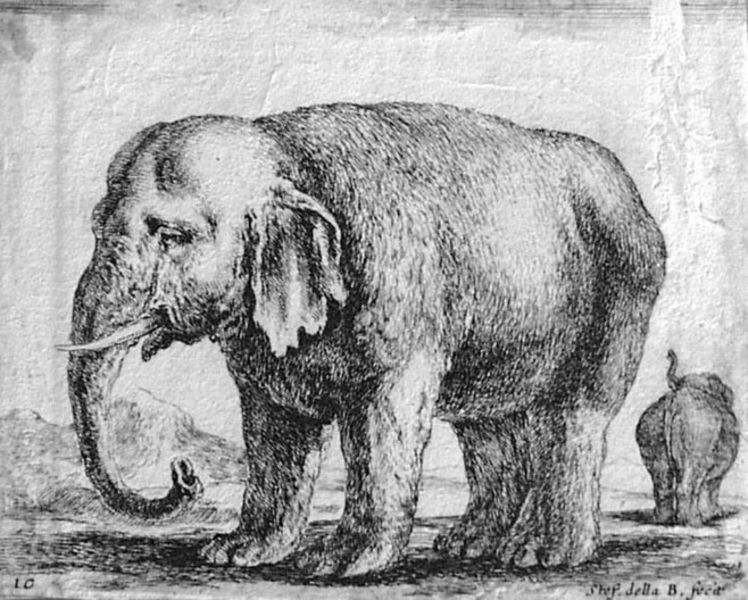
Titel: Verschiedene Tiere (Diversi animali): Elefant, nach links gewandt, rechts im Hintergrund ein zweiter, von hinten gesehen
Künstler: Stefano della Bella
Standort: Karlsruhe
Institution: Staatliche Kunsthalle Karlsruhe
Schlagwörter: berg, haut, himmel, kopf, körper, schatten, weiß, landschaft, grau, mund, ohr, profil, rücken, schwarz, skizze, stirn, zeichnung, blick, tier, tiere, alt, wand, augen, stehen, trauer, signatur, erde, hügel, natur, boden, auge, kind, mutter, lippe, ohren, tal, traurig, rund, beine, fell, hufe, schwanz, zügel, füße, hintern, rückenansicht, schrift, seitlich, papier, ansicht, zwei, studie, afrika, berge, gebirge, gipfel, verlassen, grafik, graphik, klein, linien, baby, signiert, dick, füllig, realistisch, inschrift, wandmalerei, exotisch, striche, fett, alter, unterschrift, links, hinten, groß, druck, druckgraphik, schwarzweiss, schraffur, radierung, stich, seite, strich, asiatisch, bleistift, mutter und kind, bleistiftzeichnung, von hinten, rückansicht, zähne, halbprofil, real, zahl, maul, fressen, müde, wildnis, säugetier, kupferstich, nummer, elfenbein, bezeichnung, elefant, elefanten, rüssel, zahn, schwaz, hinterteil, handzeichnung, stosszähne, mammut, größe, indisch, mama, ausgefranzt, stosszahn, dickhäuter, landschaf, elefent, indischer elefant, afrike, v, 10, bella, stefano della bella, della bella, fecit, io, della, dekka, strichzeichunung, stefano, good bye, elefenat, elefamt, afrikanischer elefant, elefantstich, rückfront, abrieb, relefant, indischer, shef della, rüsssel, sto?zahn, !=, stef della b fecit